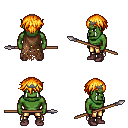
a pixel art fantasy rpg character, male body template, orc, green skin, brown tattered cape, gold greaves, light blonde short bangs hairstyle, iron tiara, maroon shoes, spear, four views (front, back, left, right), 2x2 character sprite sheet, small pixel art, hard edges, no anti-aliasing